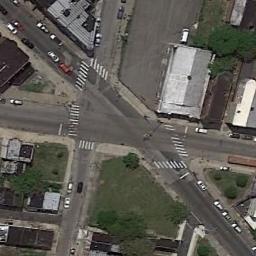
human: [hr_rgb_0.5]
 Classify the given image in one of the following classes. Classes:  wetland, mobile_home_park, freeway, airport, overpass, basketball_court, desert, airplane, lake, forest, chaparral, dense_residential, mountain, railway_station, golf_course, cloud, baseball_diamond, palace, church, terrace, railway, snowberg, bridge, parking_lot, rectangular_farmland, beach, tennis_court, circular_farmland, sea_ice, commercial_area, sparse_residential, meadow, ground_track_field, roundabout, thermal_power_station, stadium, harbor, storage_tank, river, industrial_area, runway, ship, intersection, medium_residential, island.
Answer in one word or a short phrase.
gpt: intersection